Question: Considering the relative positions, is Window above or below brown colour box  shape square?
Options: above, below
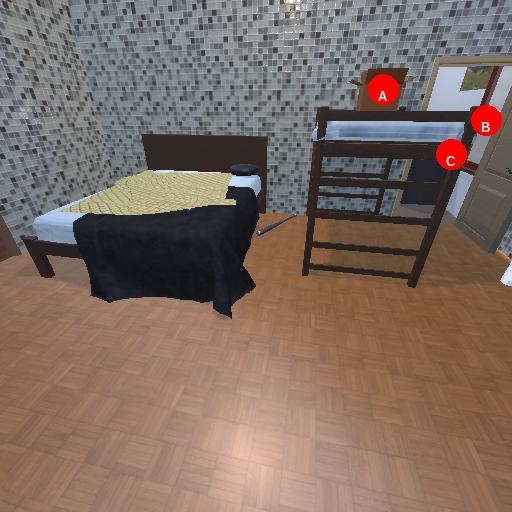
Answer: above